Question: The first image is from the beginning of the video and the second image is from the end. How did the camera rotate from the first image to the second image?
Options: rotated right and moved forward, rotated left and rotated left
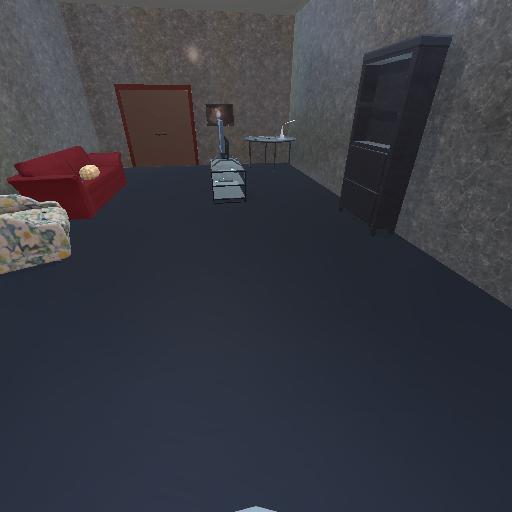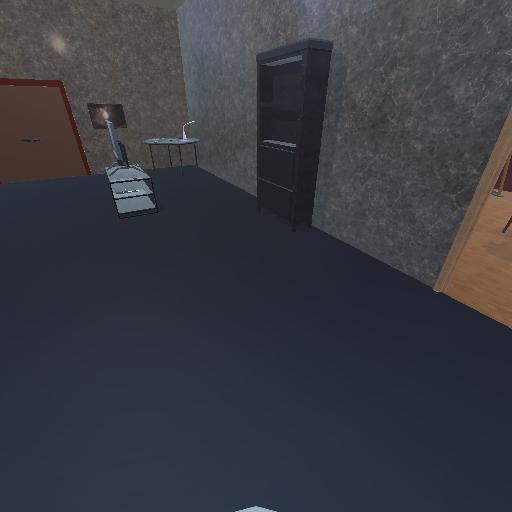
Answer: rotated right and moved forward